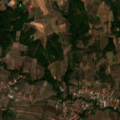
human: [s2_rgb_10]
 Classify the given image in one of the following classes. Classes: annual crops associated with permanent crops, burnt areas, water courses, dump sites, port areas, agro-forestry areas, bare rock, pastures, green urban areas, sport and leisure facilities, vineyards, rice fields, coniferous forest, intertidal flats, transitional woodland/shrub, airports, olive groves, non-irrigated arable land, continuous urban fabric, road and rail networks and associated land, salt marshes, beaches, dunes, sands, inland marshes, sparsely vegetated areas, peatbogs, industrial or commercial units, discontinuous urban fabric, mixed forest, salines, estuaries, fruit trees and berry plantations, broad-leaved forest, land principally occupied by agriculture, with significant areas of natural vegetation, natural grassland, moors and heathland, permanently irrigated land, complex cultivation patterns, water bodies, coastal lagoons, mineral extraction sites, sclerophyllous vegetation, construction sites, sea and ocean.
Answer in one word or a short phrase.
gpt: discontinuous urban fabric, non-irrigated arable land, complex cultivation patterns, land principally occupied by agriculture, with significant areas of natural vegetation, broad-leaved forest